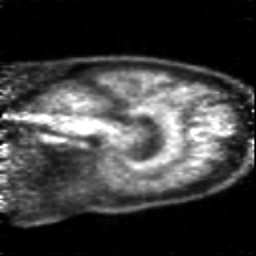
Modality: PET
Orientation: sagittal
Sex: male
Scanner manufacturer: siemens